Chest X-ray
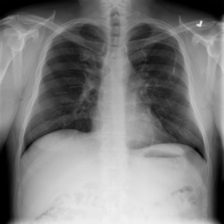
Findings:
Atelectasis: negative
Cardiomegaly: negative
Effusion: negative
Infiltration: negative
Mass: negative
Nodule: negative
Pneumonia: negative
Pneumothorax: negative
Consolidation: negative
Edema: negative
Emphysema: negative
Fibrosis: negative
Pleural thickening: negative
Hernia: negative